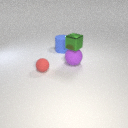
large purple rubber sphere to the right of small red rubber sphere